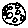
Label: moon